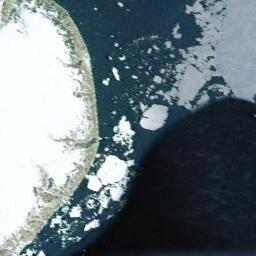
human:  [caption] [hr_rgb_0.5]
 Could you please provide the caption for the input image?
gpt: Large blocks of ice are tightly connected into a large piece floating on the light blue sea .

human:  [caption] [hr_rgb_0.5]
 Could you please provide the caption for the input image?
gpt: A lot of sea ice of different sizes is next to the land covered with ice .

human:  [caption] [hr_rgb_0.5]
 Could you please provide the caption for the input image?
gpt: The sea is surrounded by sea ice .

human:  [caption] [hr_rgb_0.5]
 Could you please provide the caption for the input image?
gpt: There are many ice on the blue sea next to the land .

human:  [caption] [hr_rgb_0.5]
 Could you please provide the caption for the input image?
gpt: There are many sea ice beside the mainland .